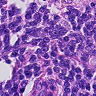
Metastatic tissue present: no